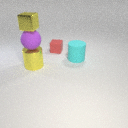
large purple rubber sphere above large yellow metal cylinder